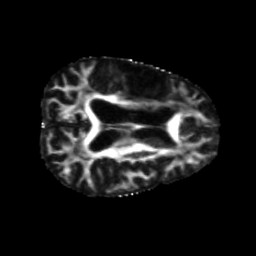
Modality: FA
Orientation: axial
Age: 58
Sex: male
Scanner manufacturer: siemens
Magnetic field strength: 3 T
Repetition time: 5.25 s
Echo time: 0.08 s